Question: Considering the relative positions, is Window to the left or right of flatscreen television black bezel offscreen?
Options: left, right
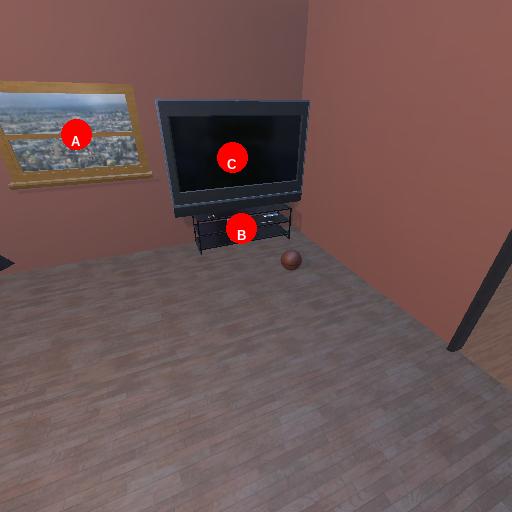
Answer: left